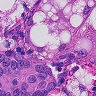
Metastatic tissue present: yes